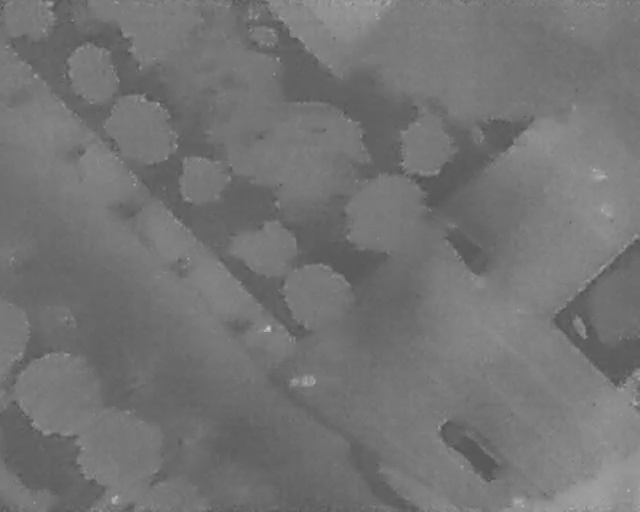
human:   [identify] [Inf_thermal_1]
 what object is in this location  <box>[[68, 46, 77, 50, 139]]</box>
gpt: <ref>1 medium car at the right</ref>